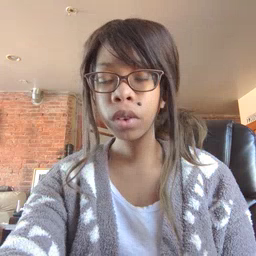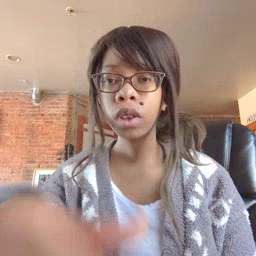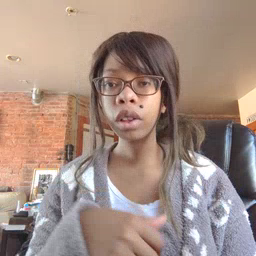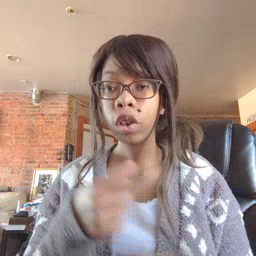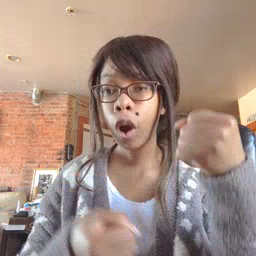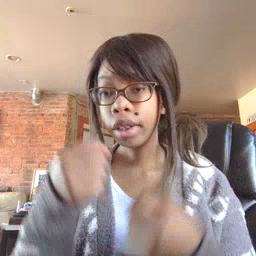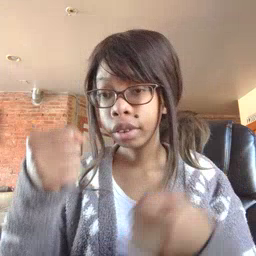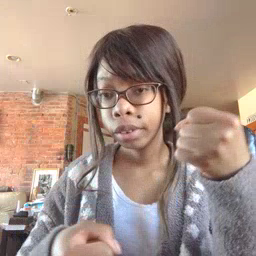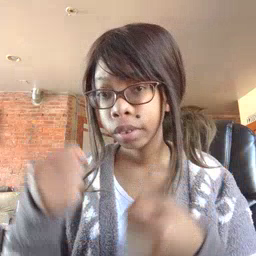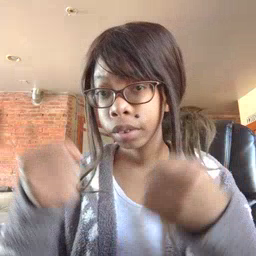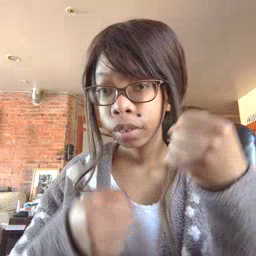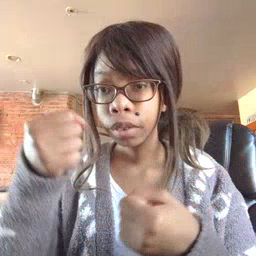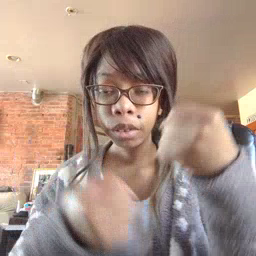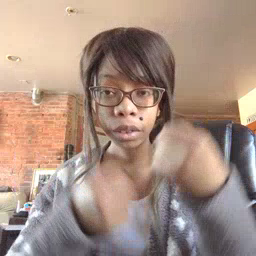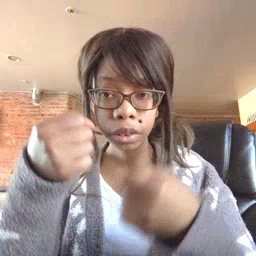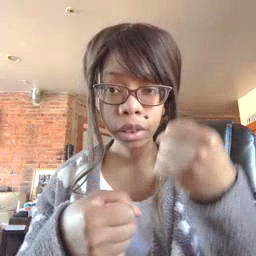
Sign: car